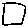
Label: square